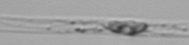
Label: Dactyliosolen_blavyanus